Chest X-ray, PA view. Patient: 75 years old, sex F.
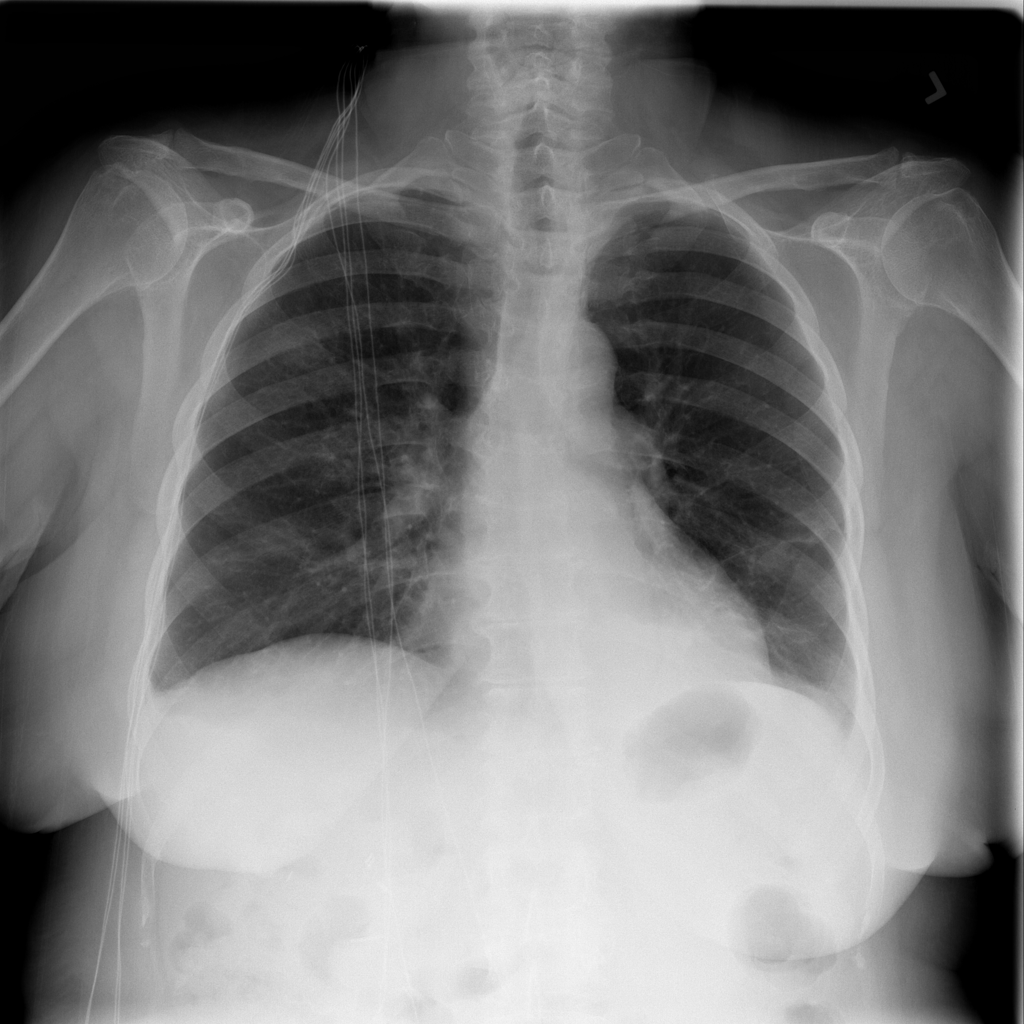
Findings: Atelectasis, Consolidation